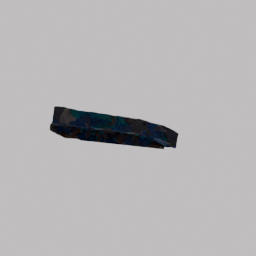
Label: architecture